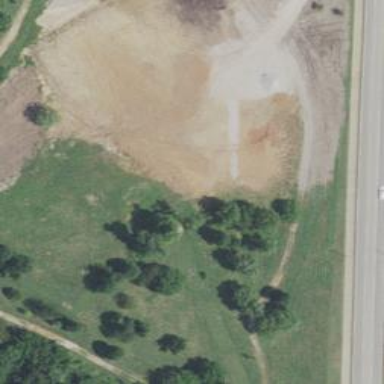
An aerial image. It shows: Disc golf basket.